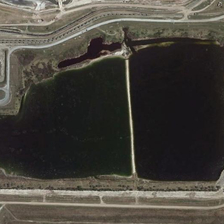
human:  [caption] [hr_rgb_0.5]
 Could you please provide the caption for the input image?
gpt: the pond is neatly divided into many parts .

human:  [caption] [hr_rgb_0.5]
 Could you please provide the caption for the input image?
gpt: a road crosses an irregular green pond surrounded by some green trees .

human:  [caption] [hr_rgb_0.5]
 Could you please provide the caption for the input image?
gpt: a road crosses an irregular green pond surrounded by some green trees .

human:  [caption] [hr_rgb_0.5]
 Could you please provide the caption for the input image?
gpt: the pond is surrounded by light green trees and the road .

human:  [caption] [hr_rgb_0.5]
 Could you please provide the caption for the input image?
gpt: the pond is neatly divided into many parts .